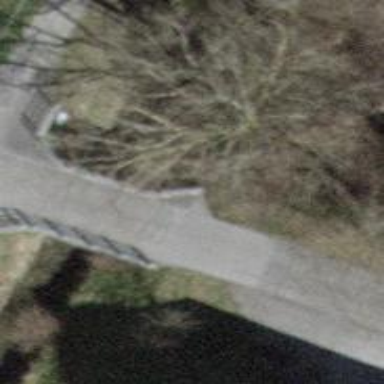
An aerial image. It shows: Residential road with paved bridge.